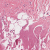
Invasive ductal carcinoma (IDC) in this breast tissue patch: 0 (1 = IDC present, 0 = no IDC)